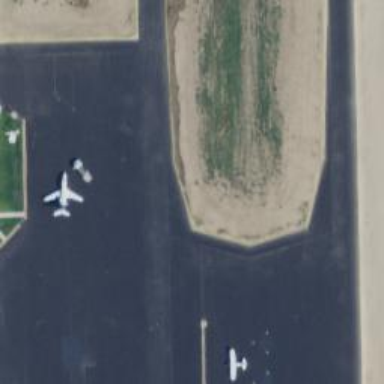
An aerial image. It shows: Asphalt taxiway at the airport.